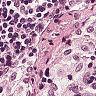
Metastatic tissue present: no